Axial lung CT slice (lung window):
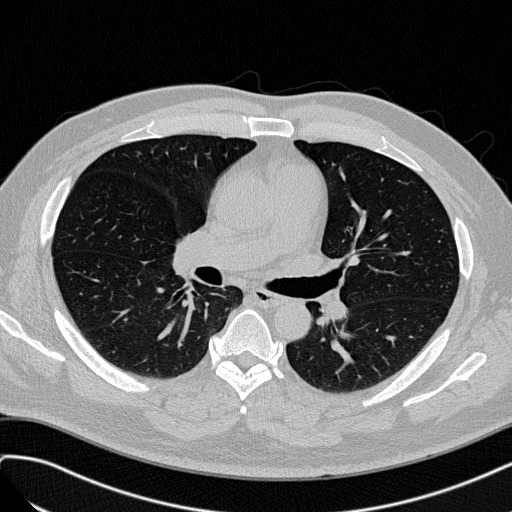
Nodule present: no